Aerial crown-view tile of a tropical tree (Barro Colorado Island, Panama), acquired 20250317:
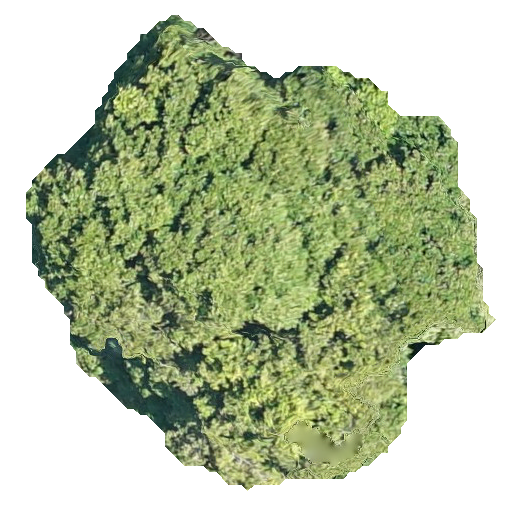
Species: Prioria copaifera
GBIF accepted scientific name: Prioria copaifera
Crown area: 217.505 m²